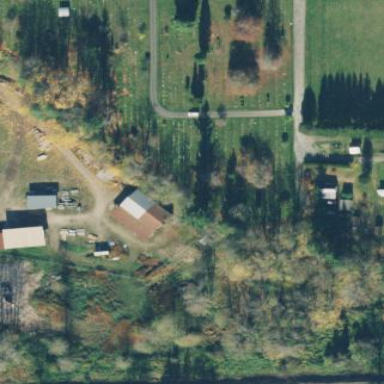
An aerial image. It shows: Cemetery.